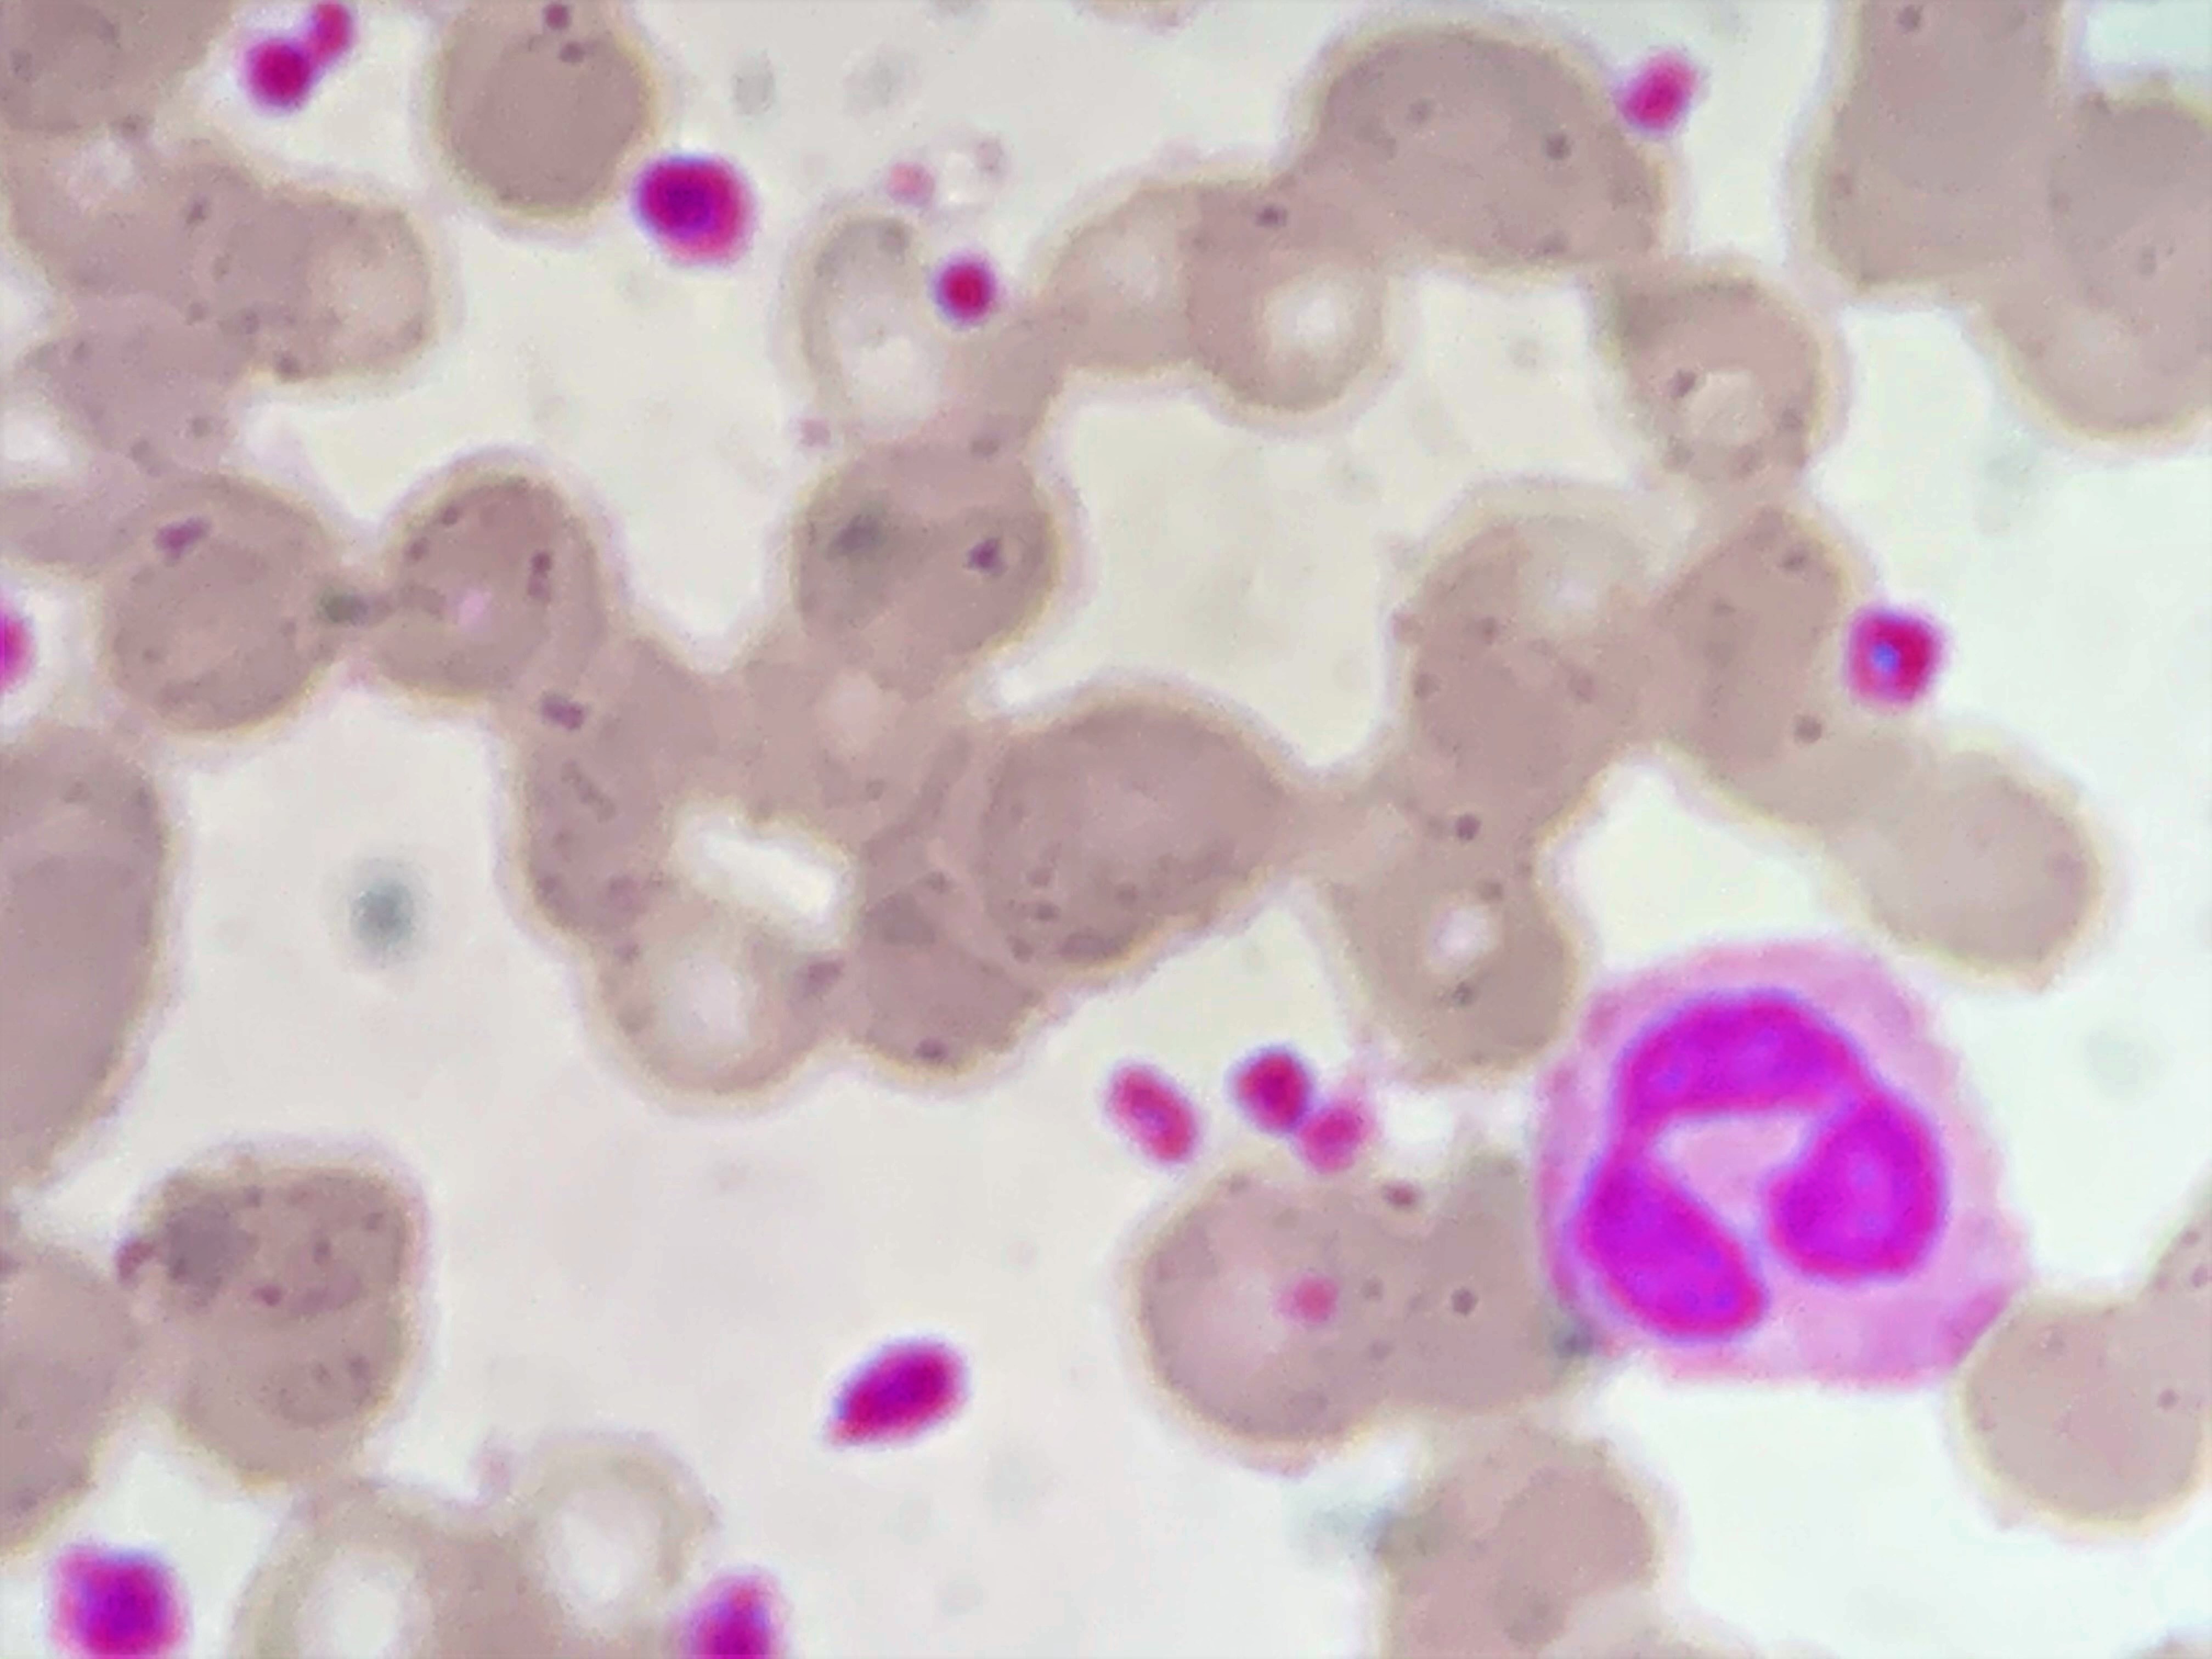
Cell type: NEUTROPHILS